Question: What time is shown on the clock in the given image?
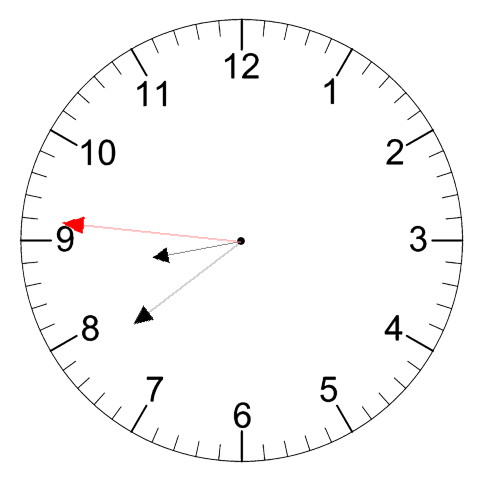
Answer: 08:38:46